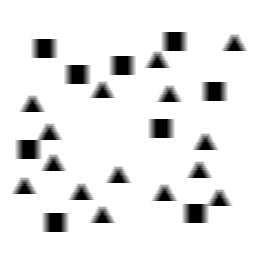
Squares: 9
Triangles: 15
Stars: 0
Total shapes: 24